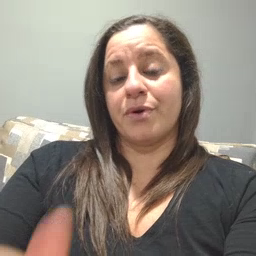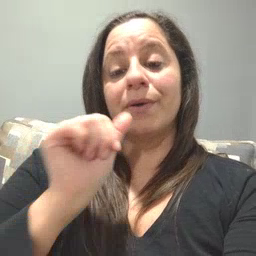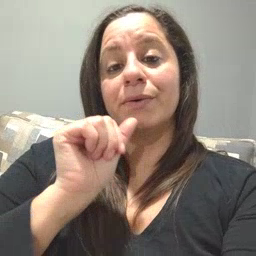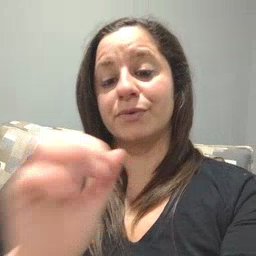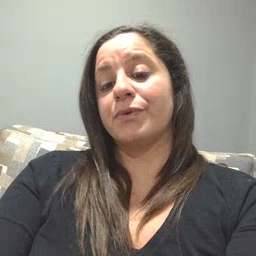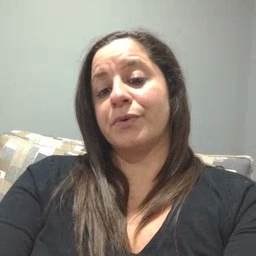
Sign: aunt